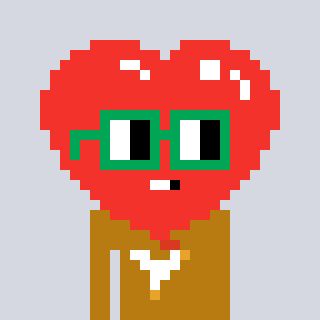
a pixel art character with square green glasses, a heart-shaped head and a gold-colored body on a cool background